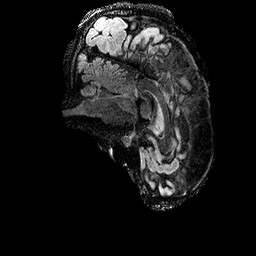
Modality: FLAIR
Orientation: sagittal
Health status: ill
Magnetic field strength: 3 T